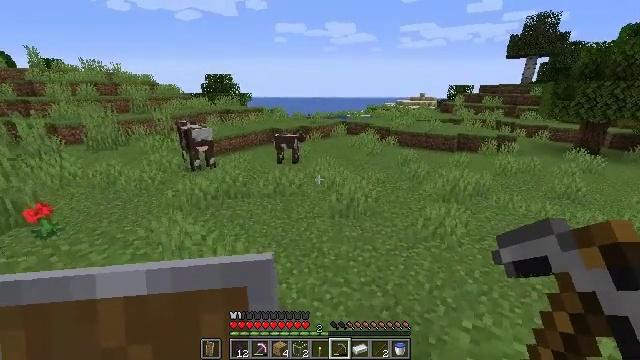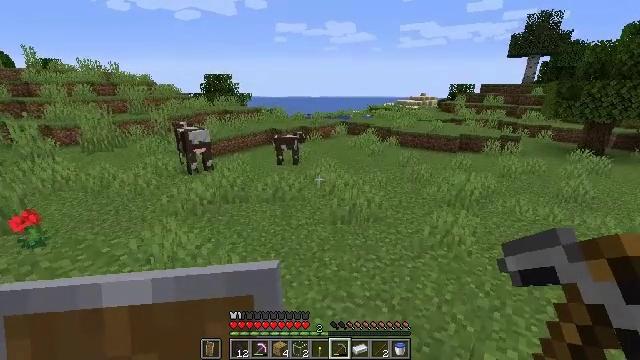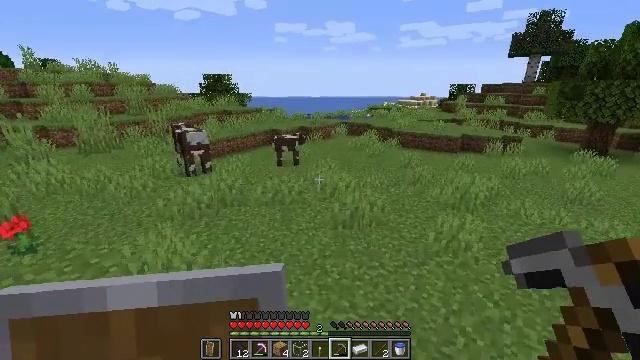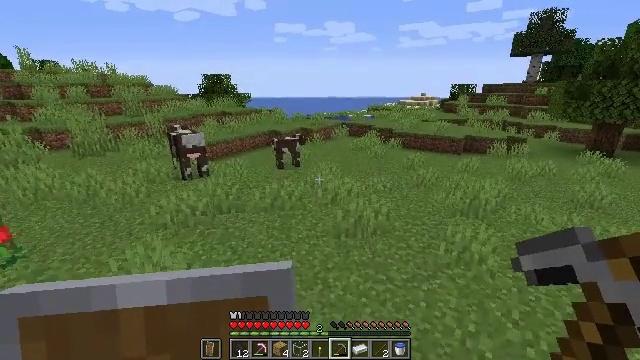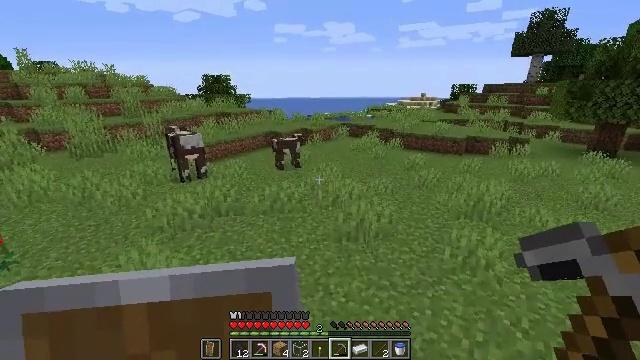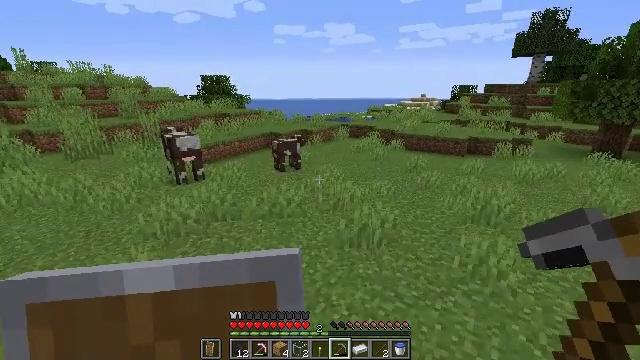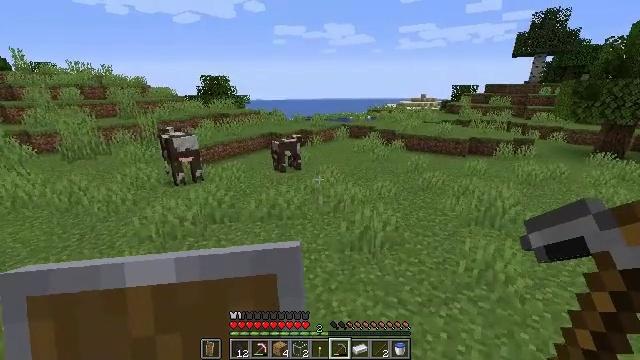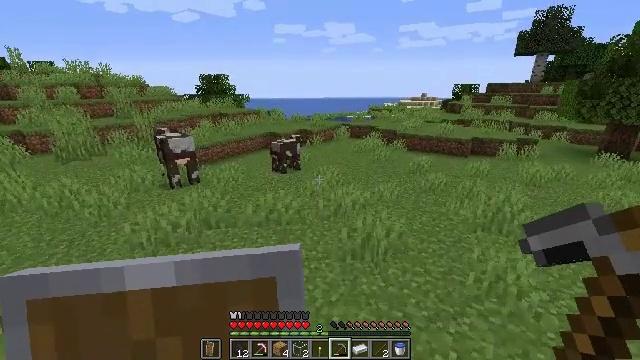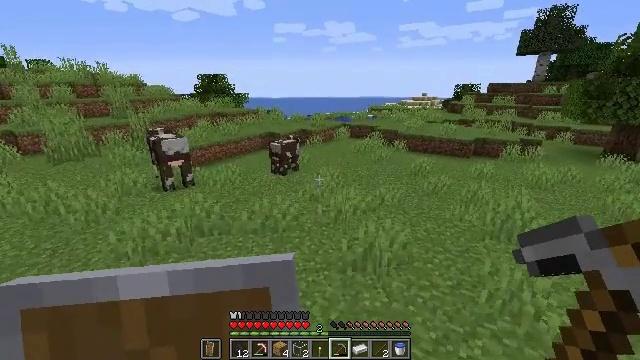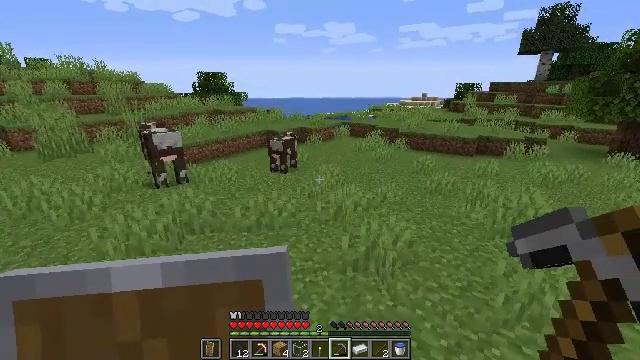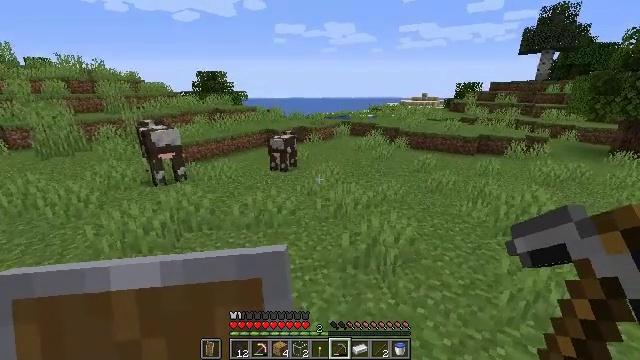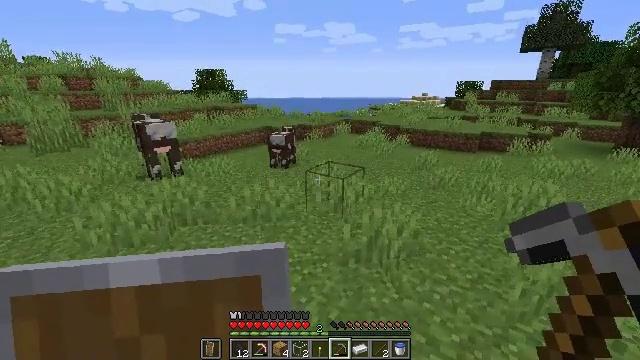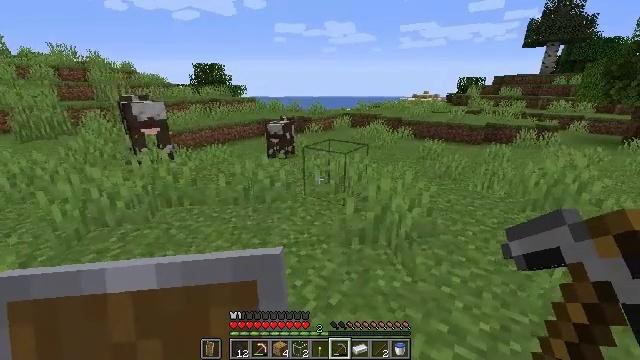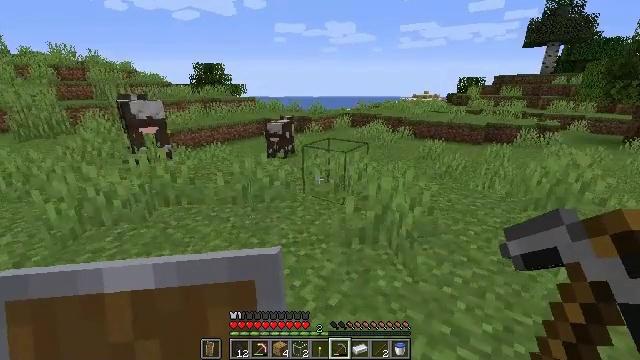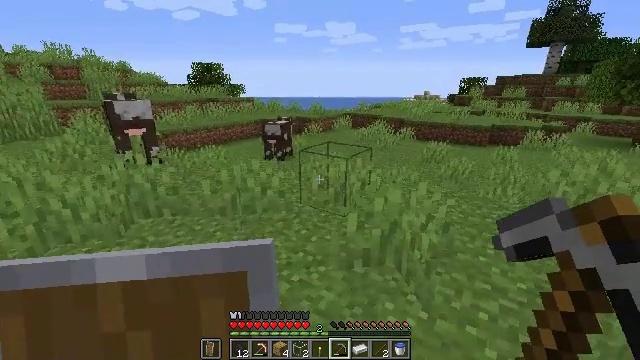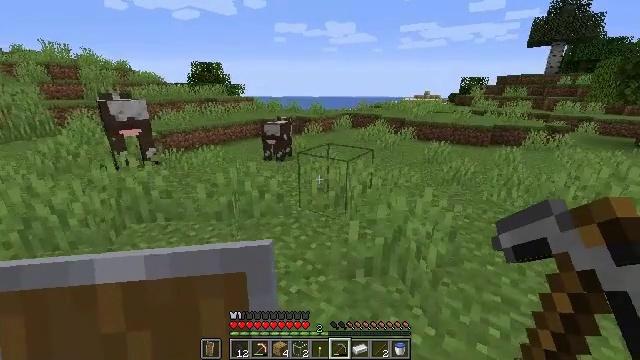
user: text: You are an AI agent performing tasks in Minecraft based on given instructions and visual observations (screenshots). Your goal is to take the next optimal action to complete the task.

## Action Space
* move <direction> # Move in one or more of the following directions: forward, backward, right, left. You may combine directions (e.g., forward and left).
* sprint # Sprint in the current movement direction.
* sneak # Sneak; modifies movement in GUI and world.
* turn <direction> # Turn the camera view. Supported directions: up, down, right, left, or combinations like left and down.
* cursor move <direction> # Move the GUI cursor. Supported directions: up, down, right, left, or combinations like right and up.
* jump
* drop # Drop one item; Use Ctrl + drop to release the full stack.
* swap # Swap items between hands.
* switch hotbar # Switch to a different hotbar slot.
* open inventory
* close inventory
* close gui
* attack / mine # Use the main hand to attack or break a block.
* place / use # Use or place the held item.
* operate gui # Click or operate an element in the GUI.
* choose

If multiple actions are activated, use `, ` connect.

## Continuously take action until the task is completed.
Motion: motion action
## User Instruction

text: Break the kelp plant in the ocean.
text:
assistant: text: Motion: move forward
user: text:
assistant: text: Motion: move forward
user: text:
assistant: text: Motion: move forward
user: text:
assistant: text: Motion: move forward
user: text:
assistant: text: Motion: move forward
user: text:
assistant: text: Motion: move forward
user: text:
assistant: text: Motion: move forward
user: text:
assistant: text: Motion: move forward
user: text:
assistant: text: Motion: move forward
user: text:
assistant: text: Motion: move forward
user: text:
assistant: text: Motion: move forward
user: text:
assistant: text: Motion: move forward
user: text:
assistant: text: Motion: move forward
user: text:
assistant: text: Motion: move forward
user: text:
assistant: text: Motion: move forward
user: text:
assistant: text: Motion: move forward
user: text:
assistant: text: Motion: move forward
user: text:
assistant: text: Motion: move forward
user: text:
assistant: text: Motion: move forward
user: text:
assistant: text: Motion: move forward
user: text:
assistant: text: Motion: move forward
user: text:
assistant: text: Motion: move forward
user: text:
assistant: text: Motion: move forward
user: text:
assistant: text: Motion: move forward
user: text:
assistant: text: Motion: move forward
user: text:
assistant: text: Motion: move forward
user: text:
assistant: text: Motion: move forward
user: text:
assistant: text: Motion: move forward
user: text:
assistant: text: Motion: move forward
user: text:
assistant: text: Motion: move forward